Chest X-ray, PA view. Patient: 57 years old, sex M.
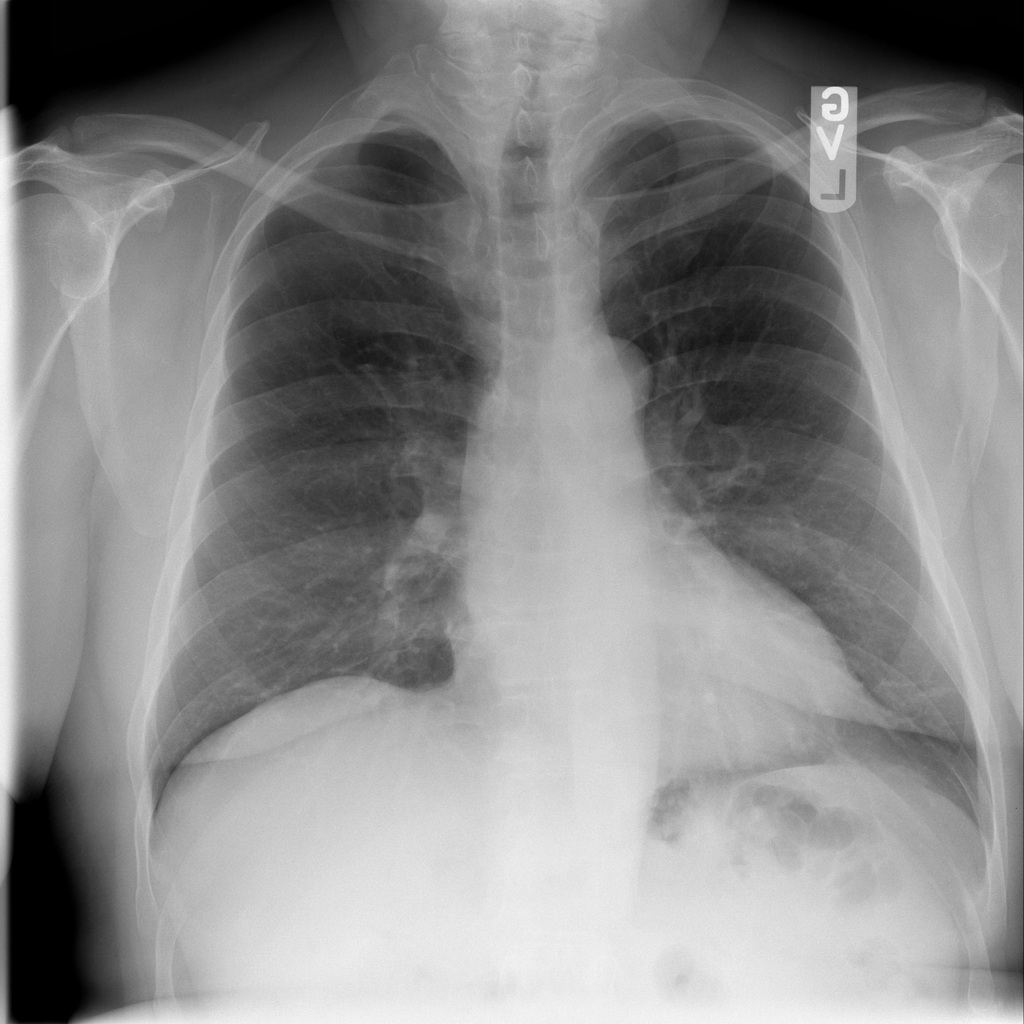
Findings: No Finding